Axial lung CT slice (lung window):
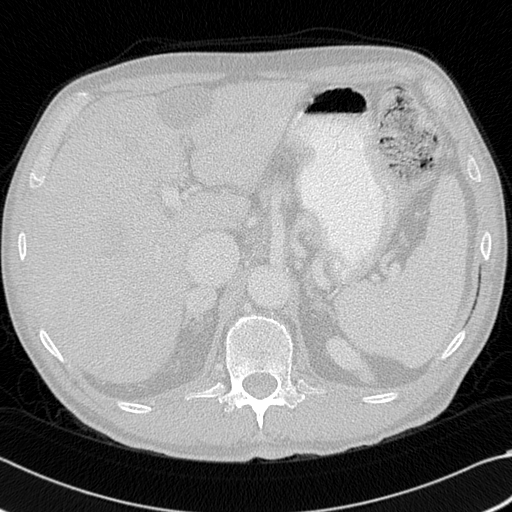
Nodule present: no